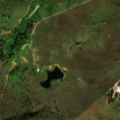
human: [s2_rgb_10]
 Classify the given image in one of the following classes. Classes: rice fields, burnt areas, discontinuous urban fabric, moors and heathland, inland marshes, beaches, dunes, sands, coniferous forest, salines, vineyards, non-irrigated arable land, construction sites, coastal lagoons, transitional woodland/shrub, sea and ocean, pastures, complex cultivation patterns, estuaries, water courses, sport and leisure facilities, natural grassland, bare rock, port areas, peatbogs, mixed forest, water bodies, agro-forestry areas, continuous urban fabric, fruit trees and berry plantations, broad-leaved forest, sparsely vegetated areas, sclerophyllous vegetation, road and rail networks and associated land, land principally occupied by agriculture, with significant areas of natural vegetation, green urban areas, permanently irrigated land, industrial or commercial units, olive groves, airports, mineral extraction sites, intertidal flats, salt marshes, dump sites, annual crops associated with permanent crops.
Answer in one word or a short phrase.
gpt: non-irrigated arable land, agro-forestry areas, broad-leaved forest